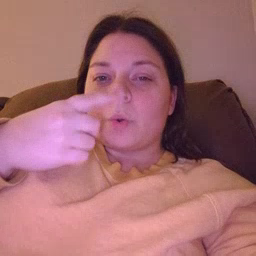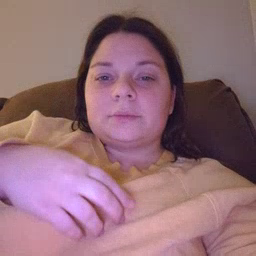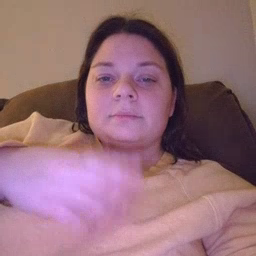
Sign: nose